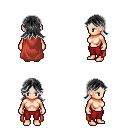
a pixel art fantasy rpg character, female body template, human, light skin, maroon cape, red pants, gray loose hair, four views (front, back, left, right), 2x2 character sprite sheet, small pixel art, hard edges, no anti-aliasing